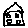
Label: house